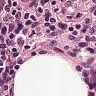
Metastatic tissue present: no